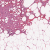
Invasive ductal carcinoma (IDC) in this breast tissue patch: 0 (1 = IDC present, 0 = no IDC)